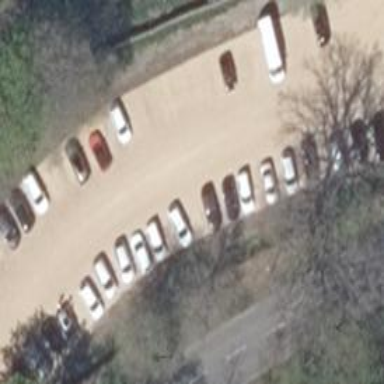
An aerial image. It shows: Parking aisle designated as service road.